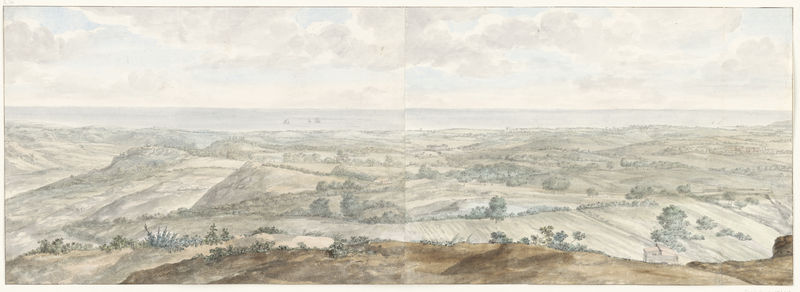
Titel: Panorama vanaf Collis Minervalis
Künstler: Louis Ducros
Standort: Amsterdam
Institution: Rijksmuseum
Schlagwörter: green, painting, brown, clouds, sky, house, landscape, ocean, sea, trees, bushes, plants, drawing, french, boats, scene, italian, watercolor, nineteenth century, pencil, english, book, seaside, ships, fields, shrubs, land, guache, vista, cultivated, crease, scenic, plowed, hedgerow